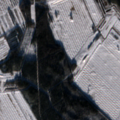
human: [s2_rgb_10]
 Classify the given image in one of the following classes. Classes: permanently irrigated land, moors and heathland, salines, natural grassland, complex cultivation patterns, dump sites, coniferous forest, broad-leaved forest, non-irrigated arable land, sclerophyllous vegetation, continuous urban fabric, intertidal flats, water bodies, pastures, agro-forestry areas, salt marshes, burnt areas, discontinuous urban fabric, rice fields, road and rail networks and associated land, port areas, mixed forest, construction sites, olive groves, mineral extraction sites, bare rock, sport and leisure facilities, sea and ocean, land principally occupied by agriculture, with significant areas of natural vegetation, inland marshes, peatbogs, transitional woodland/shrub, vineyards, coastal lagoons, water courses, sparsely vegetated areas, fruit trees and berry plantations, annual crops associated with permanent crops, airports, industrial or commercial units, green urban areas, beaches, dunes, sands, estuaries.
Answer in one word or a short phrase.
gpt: coniferous forest, mixed forest, peatbogs